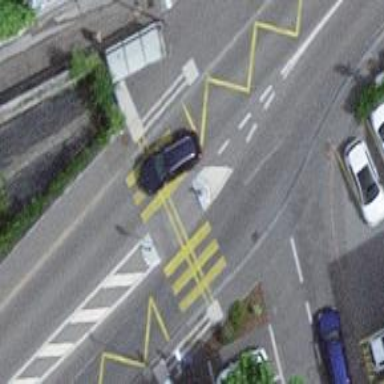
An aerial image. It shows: Uncontrolled zebra crossing with pedestrian island.